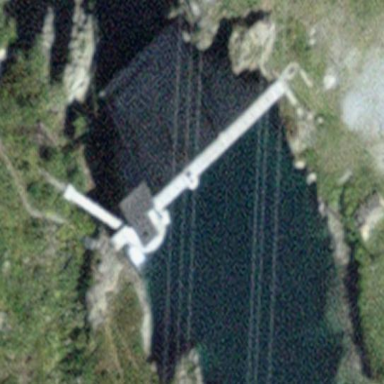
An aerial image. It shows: Dam along waterway.